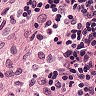
Metastatic tissue present: no